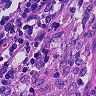
Metastatic tissue present: no